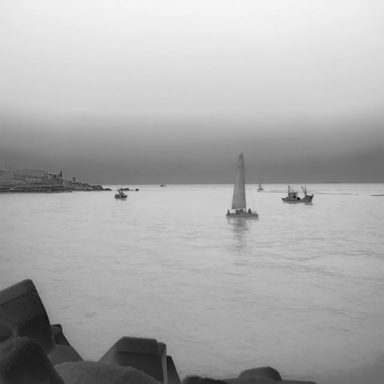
There are three bulk_carriers in the infrared image.